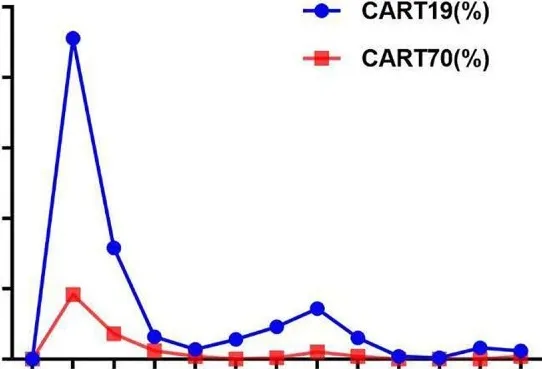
The levels of fourth-generation CART19 and CART70 cells in peripheral blood at the indicated time points after CAR T-cell infusion. Both 4SCAR19 and 4SCAR70 reached their peaks in the peripheral blood on day 7, with the former accounting for 2.28% of circulating mononuclear cells and the latter accounting for 0.46%.
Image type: pathology (immunostaining)